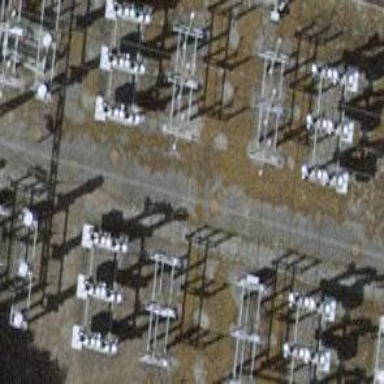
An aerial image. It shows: Power substation.